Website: crate-barrel
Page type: billing-address
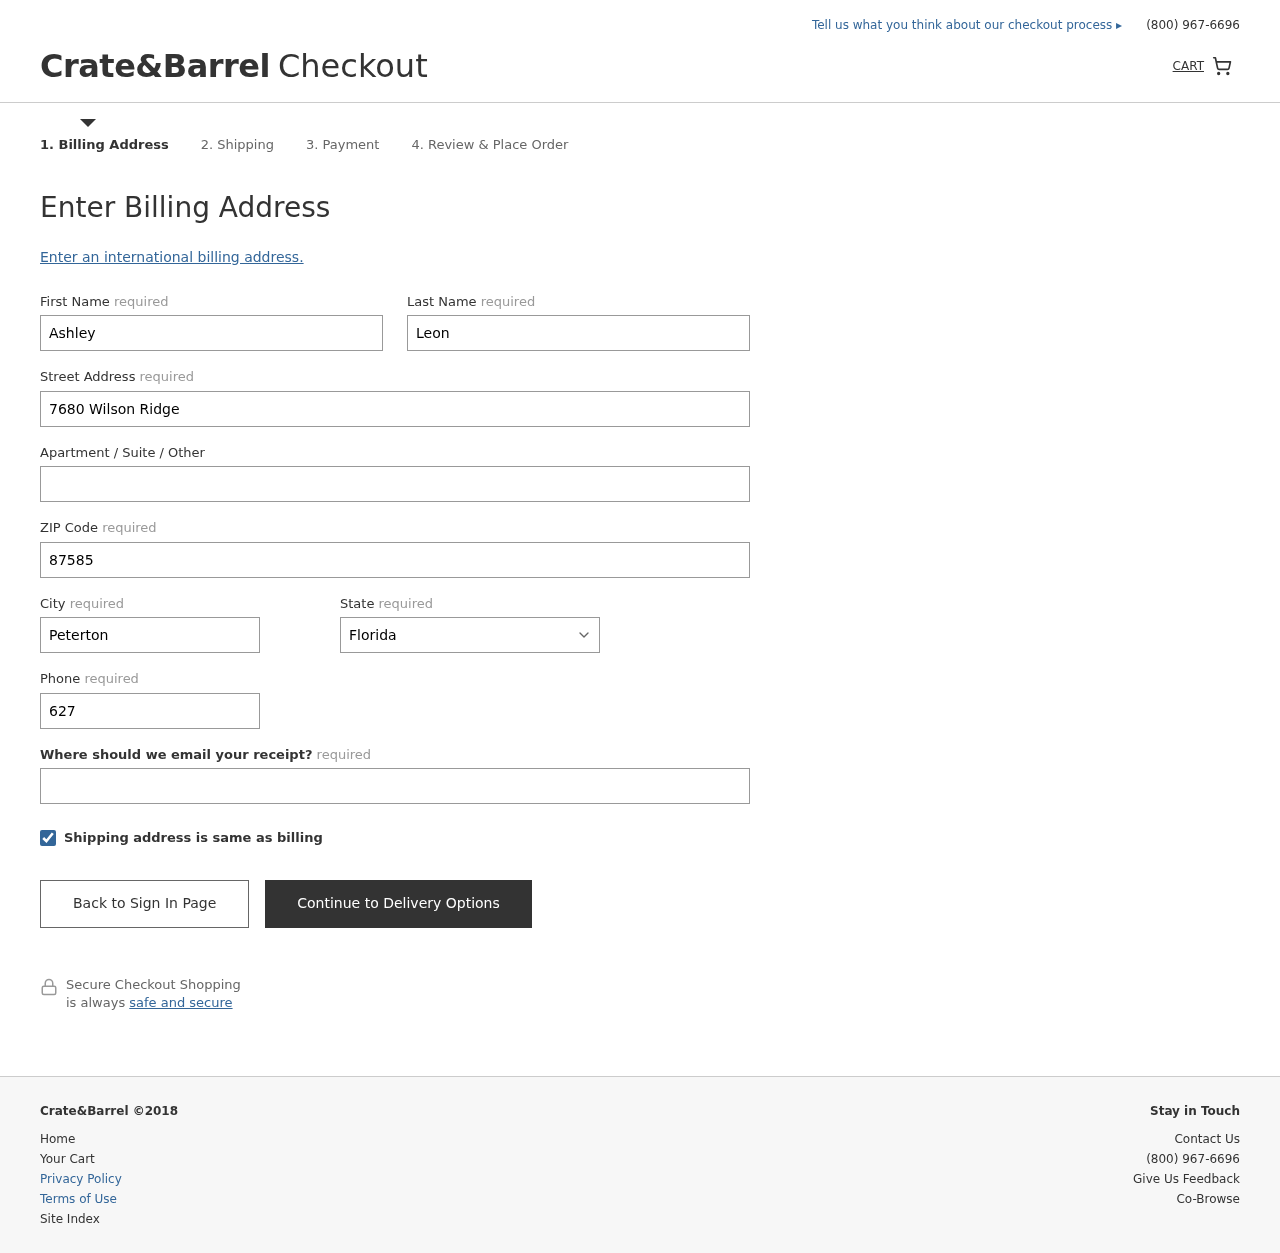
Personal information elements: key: PII_STATE
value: Florida
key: PII_FIRSTNAME
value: Ashley
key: PII_LASTNAME
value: Leon
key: PII_STREET
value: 7680 Wilson Ridge
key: PII_POSTCODE
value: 87585
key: PII_CITY
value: Peterton
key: PII_PHONE
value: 6274728342
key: PII_EMAIL
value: ashleyleon@gmail.com